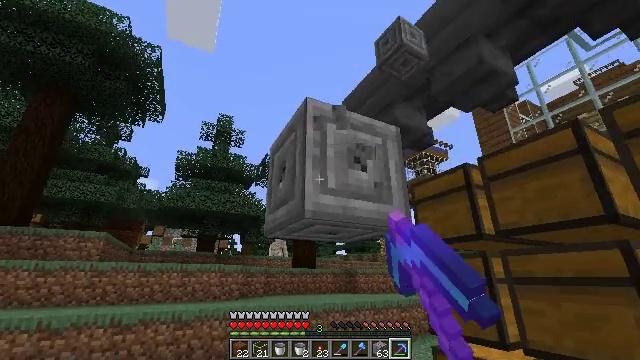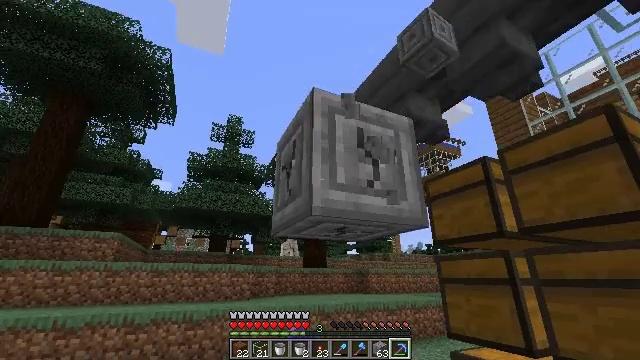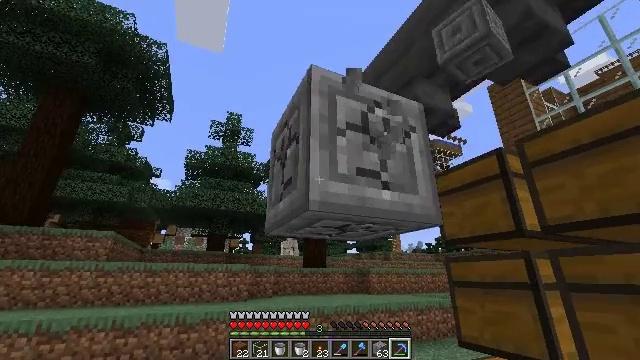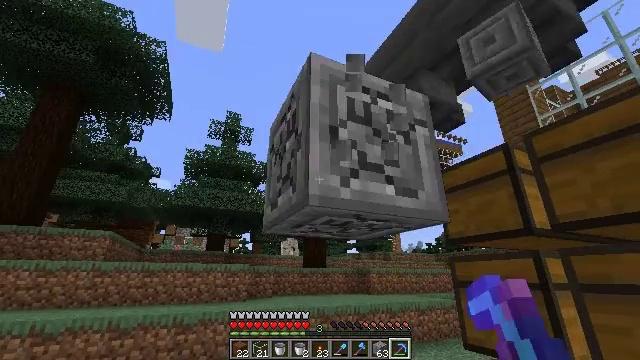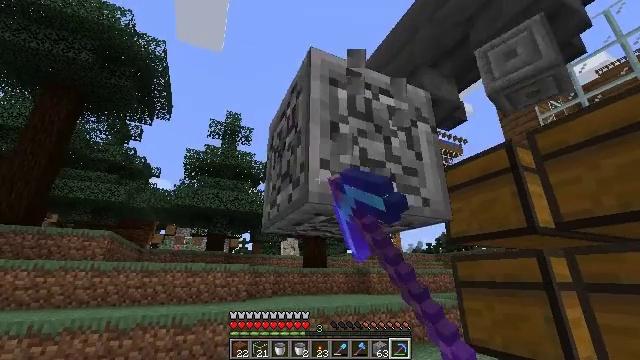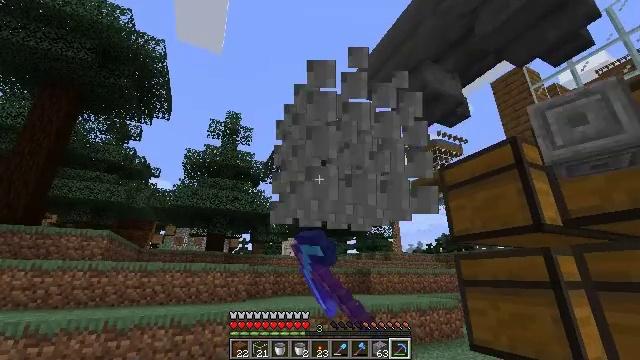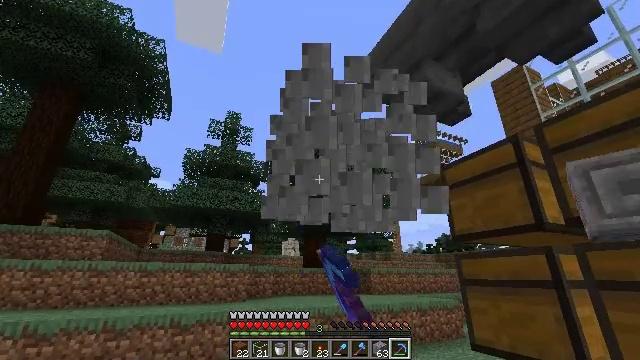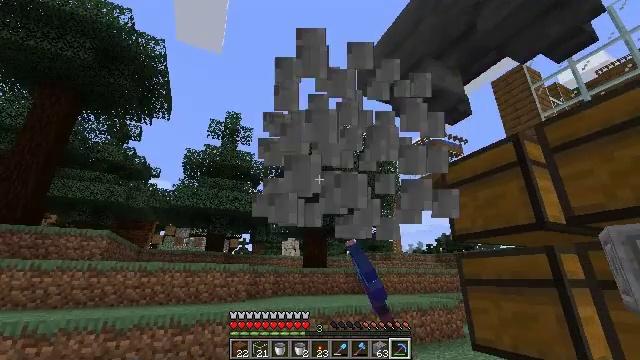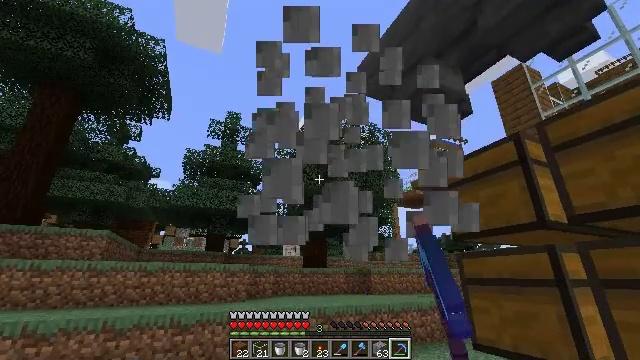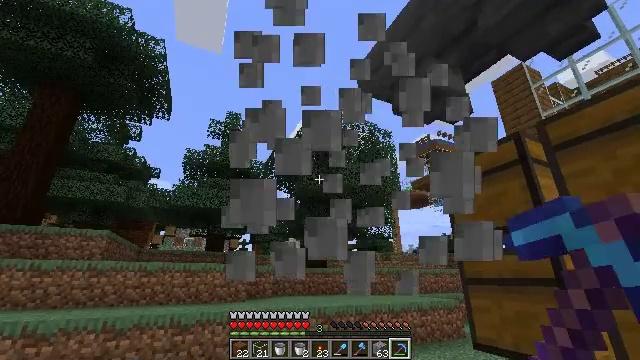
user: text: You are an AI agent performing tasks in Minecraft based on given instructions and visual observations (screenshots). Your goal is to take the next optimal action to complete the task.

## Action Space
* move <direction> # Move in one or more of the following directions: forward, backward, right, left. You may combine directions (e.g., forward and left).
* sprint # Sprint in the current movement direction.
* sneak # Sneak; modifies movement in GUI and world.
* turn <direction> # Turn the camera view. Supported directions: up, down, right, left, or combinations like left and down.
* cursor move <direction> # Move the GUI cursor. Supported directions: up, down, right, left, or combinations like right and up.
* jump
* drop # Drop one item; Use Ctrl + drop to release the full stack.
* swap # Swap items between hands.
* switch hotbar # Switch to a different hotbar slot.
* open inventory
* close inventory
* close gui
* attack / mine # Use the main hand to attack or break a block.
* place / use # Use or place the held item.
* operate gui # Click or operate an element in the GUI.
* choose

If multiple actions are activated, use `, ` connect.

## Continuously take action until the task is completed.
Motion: motion action
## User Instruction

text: Gather chiseled stone bricks from ruins.
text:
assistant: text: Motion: move forward, turn left, attack / mine
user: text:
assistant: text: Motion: move forward, attack / mine
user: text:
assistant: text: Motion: attack / mine
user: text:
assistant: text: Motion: attack / mine
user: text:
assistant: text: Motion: attack / mine
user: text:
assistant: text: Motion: attack / mine
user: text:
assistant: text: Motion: attack / mine
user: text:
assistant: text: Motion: attack / mine
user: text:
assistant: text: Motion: attack / mine
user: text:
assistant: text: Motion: attack / mine